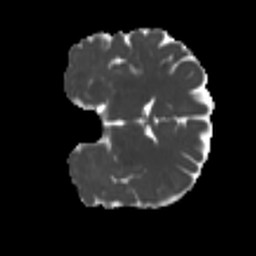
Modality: MD
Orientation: coronal
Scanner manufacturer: siemens
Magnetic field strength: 3 T
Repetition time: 4 s
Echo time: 0.0594 s